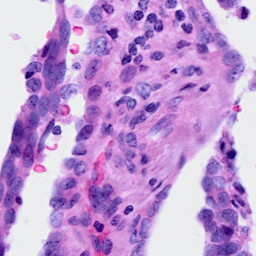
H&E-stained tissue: Ovarian